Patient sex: M
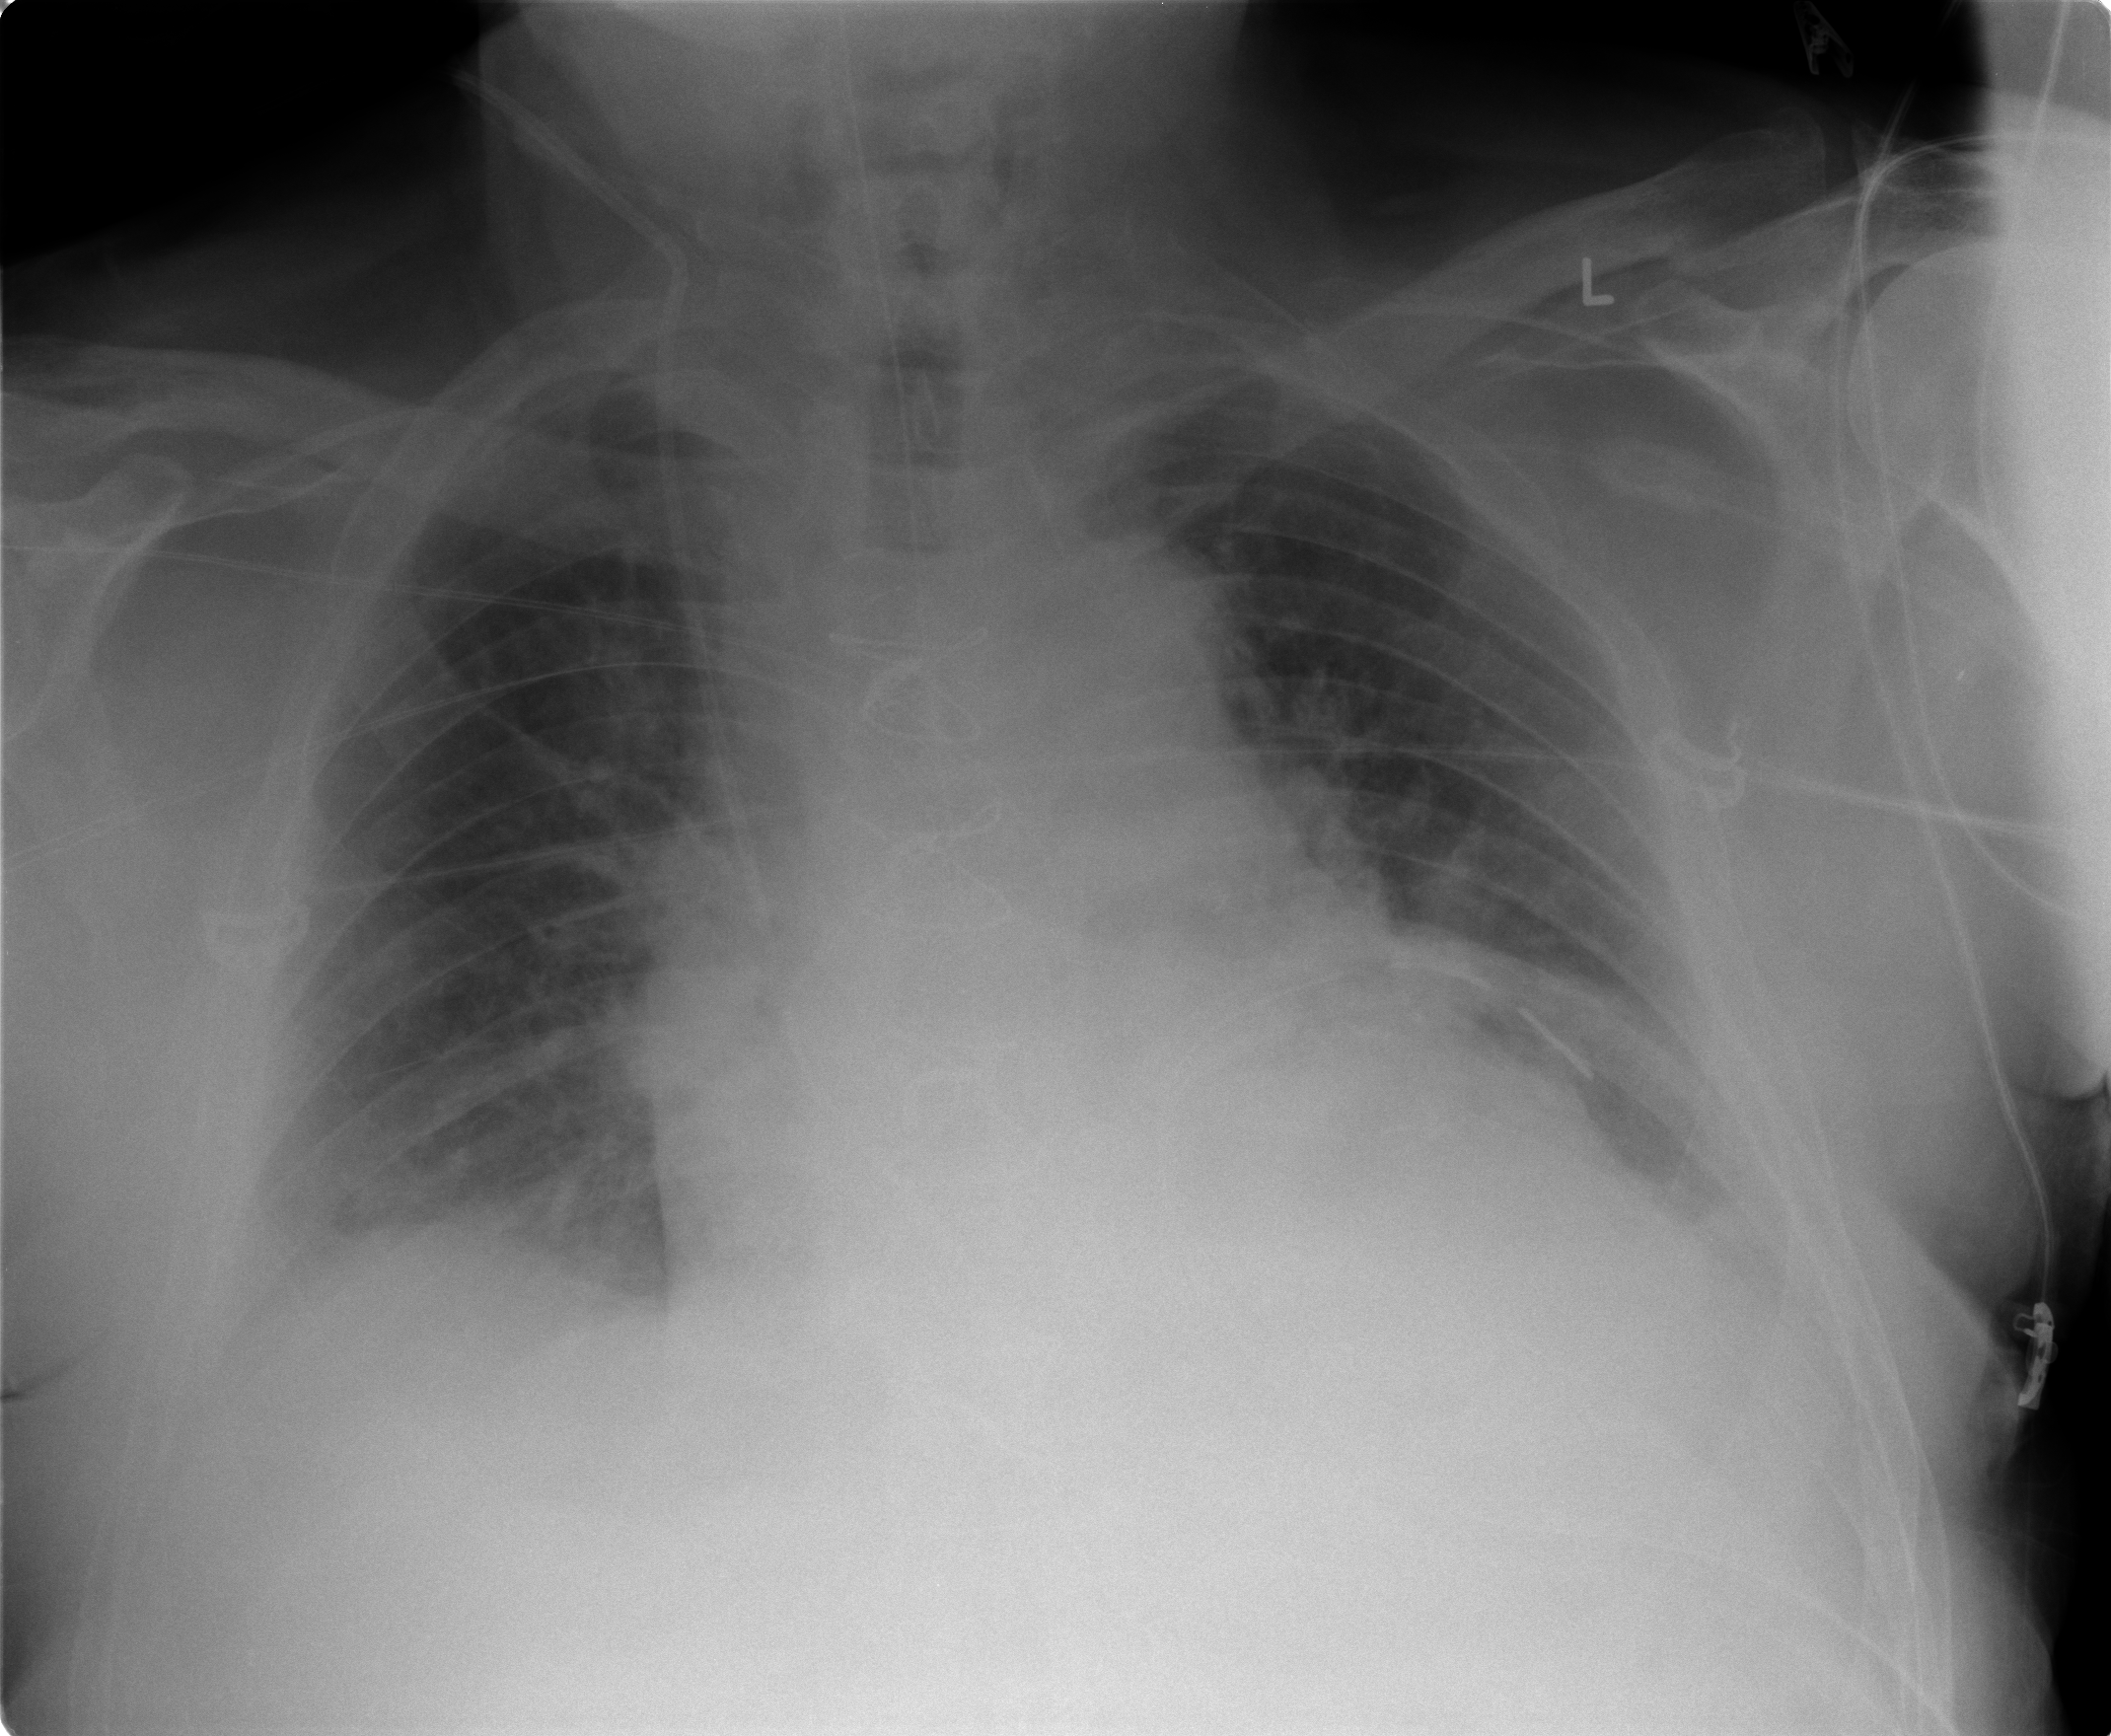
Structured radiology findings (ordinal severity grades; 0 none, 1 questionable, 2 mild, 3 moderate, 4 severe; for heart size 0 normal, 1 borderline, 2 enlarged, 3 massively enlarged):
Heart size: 2
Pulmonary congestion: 1
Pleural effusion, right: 2
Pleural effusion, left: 2
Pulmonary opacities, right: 0
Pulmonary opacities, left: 2
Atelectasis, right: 2
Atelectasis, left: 2